Question: I want to build plot with double y-axes.
In image you can see my dataframe and plot. It was done in Excel, I need to do the sames in R. I tried to use 'latticeExtra' library, but it doesn't show any lines and boxes
'''
library(latticeExtra)
obj1 <- xyplot(Q_TY_PAPER ~ PU, df, type = "h")
obj2 <- xyplot(COM_USD ~ PU, df, type = "l")
doubleYScale(obj1, obj2, text = c("obj1", "obj2"))'
'''
Can you please help me?
Here the capture of my dataset and the plot that I would like to get:

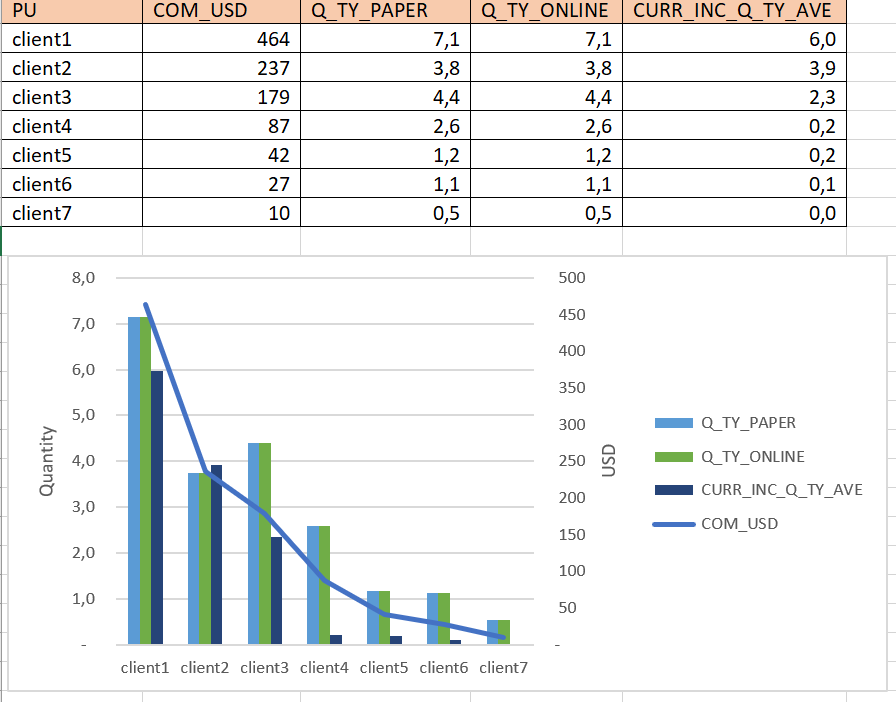
Answer: You need to separate your dataframe in two, one that will be used for the barchart and need to be reshape and the second one to be used for the line that need to be scaled.
Basically, the line will be plot on the same y axis that the barchart, however, we will add a secondary y axis that will have mark corresponding to the "real" value of the line.
So, first, we need to rescale the value plot as a line. As, we saw in your example that a value of 8 in the barchart match a value of 500 for the line, we can rescale by applying a ratio of 8/500:
'''
df_line = df[,c("PU","COM_USD")]
df_line$COM_USD_2 = df_line$COM_USD * 8/500
> df_line
PU COM_USD COM_USD_2
1 Client1 464 7.424
2 Client2 237 3.792
3 Client3 179 2.864
4 Client4 87 1.392
5 Client5 42 0.672
6 Client6 27 0.432
7 Client7 10 0.160
'''
For the barchart, we need to pivot the data in a longer format in order to fit the grammar of 'ggplot2'. For doing that, we can use 'pivot_longer' from 'tidyr' packages (loaded with 'tidyverse'):
'''
library(tidyverse)
df_bar <- df %>% select(-COM_USD) %>% pivot_longer(., - PU, names_to = "Variable", values_to = "Value")
# A tibble: 21 x 3
PU Variable Value
<fct> <chr> <dbl>
1 Client1 Q_TY_PAPER 7.1
2 Client1 Q_TY_ONLINE 7.1
3 Client1 CURR 6
4 Client2 Q_TY_PAPER 3.8
5 Client2 Q_TY_ONLINE 3.8
6 Client2 CURR 3.9
7 Client3 Q_TY_PAPER 4.4
8 Client3 Q_TY_ONLINE 4.4
9 Client3 CURR 2.3
10 Client4 Q_TY_PAPER 2.6
# ... with 11 more rows
'''
Now, you can plot both of them by doing:
'''
library(tidyverse)
ggplot(df_bar, aes(x = PU, y = Value))+
geom_bar(aes(fill = Variable), stat = "identity", position = position_dodge(), alpha = 0.8)+
geom_line(data = df_line, aes(x = PU, y = COM_USD_2, group = 1), size = 2, color = "blue")+
scale_y_continuous(name = "Quantity", limits = c(0,8), sec.axis = sec_axis(~(500/8)*., name = "USD"))+
theme(legend.title = element_blank(),
axis.title.x = element_blank())
'''
As you can see, in 'scale_y_continuous', we are setting a second axis that will have the value of its ticks multiply by the reverse ratio (500/8). Like that, it will match values of the line plotted.
Finally, you get the following plot:
<URL>
'''
PU = paste0("Client",1:7)
COM_USD = c(464,237,179,87,42,27,10)
Q_TY_PAPER = c(7.1,3.8,4.4,2.6,1.2,1.1,0.5)
Q_TY_ONLINE = c(7.1,3.8,4.4,2.6,1.2,1.1,0.5)
CURR = c(6.0,3.9,2.3,0.2,0.2,0.1,0)
df = data.frame(PU,COM_USD, Q_TY_PAPER, Q_TY_ONLINE, CURR)
'''
---
If your real data names of clients is too long, you can use this solution (<URL> to write them on two lines.
So, first modifying the 'PU' variables:
'''
PU = c("Jon Jon", "Bob Bob", "Andrew Andrew", "Henry Henry", "Alexander Alexander","Donald Donald", "Jack Jack")
COM_USD = c(464,237,179,87,42,27,10)
Q_TY_PAPER = c(7.1,3.8,4.4,2.6,1.2,1.1,0.5)
Q_TY_ONLINE = c(7.1,3.8,4.4,2.6,1.2,1.1,0.5)
CURR = c(6.0,3.9,2.3,0.2,0.2,0.1,0)
df = data.frame(PU,COM_USD, Q_TY_PAPER, Q_TY_ONLINE, CURR)
'''
Then, we apply the same code as described above:
'''
df_line = df[,c("PU","COM_USD")]
df_line$COM_USD_2 = df_line$COM_USD * 8/500
library(tidyverse)
df_bar <- df %>% select(-COM_USD) %>% pivot_longer(., - PU, names_to = "Variable", values_to = "Value")
'''
But for the plot, you can use 'scale_x_discrete' and specify 'labels' by adding '
' to indicate R to write x-labels on multiple lines:
'''
ggplot(df_bar, aes(x = PU, y = Value))+
geom_bar(aes(fill = Variable), stat = "identity", position = position_dodge(), alpha = 0.8)+
geom_line(data = df_line, aes(x = PU, y = COM_USD_2, group = 1), size = 2, color = "blue")+
scale_y_continuous(name = "Quantity", limits = c(0,8), sec.axis = sec_axis(~(500/8)*., name = "USD"))+
theme(legend.title = element_blank(),
axis.title.x = element_blank())+
scale_x_discrete(labels = gsub(" ","
",PU), breaks = PU)
'''
And you get this:
<URL>